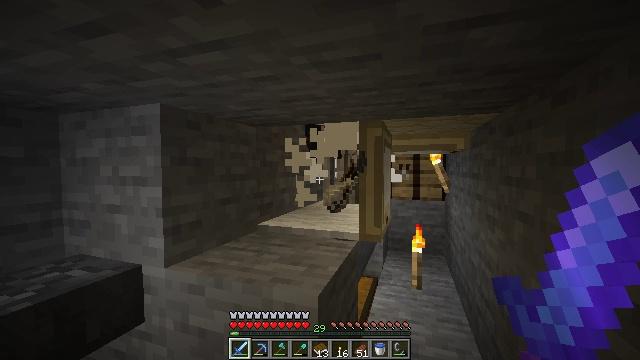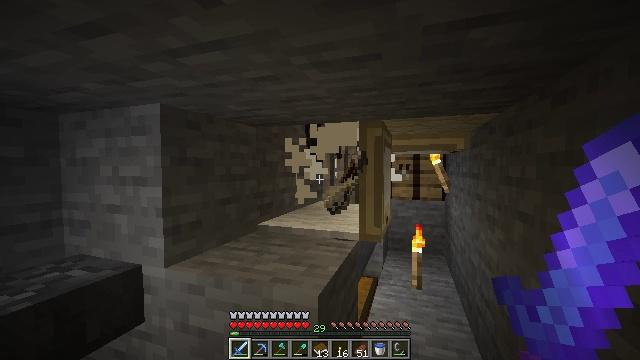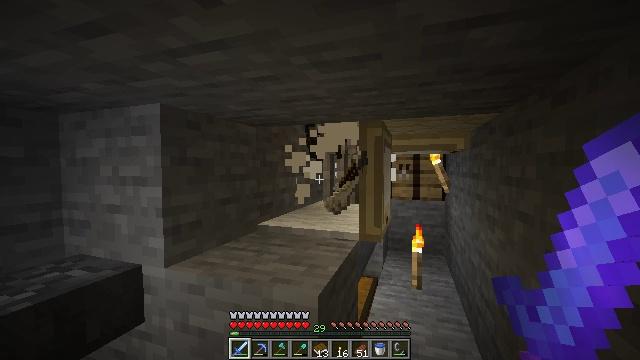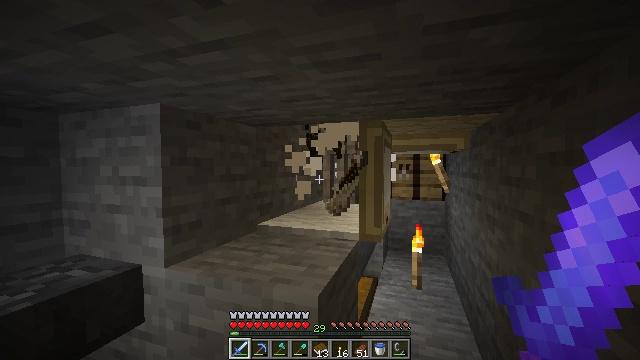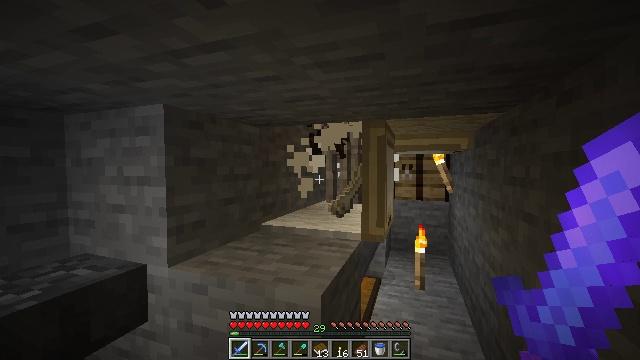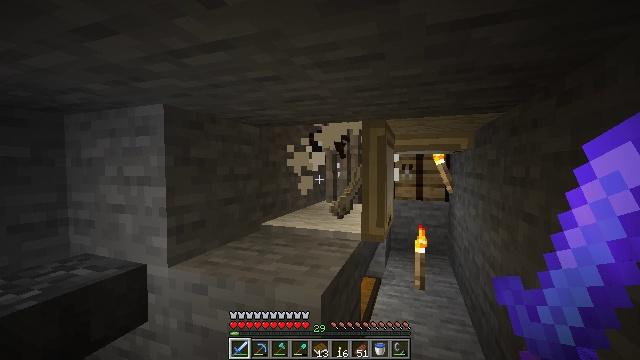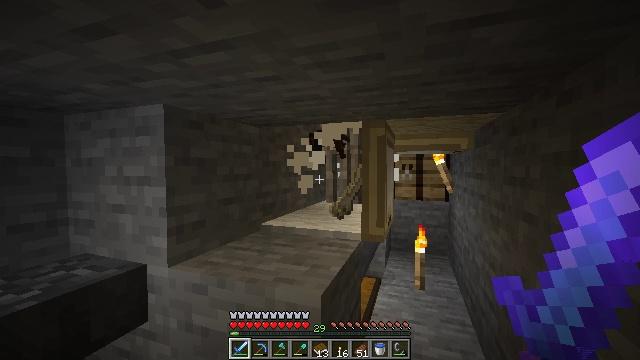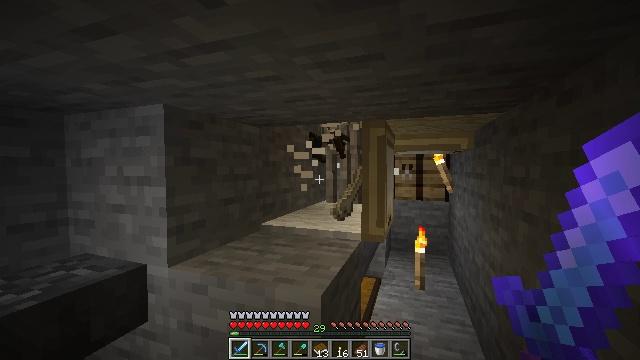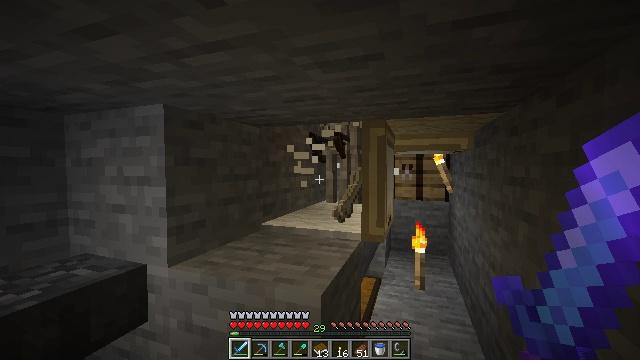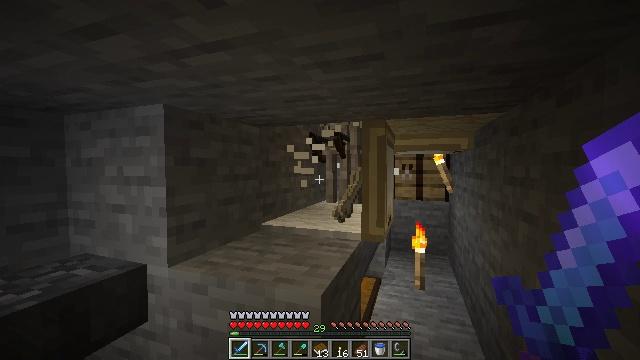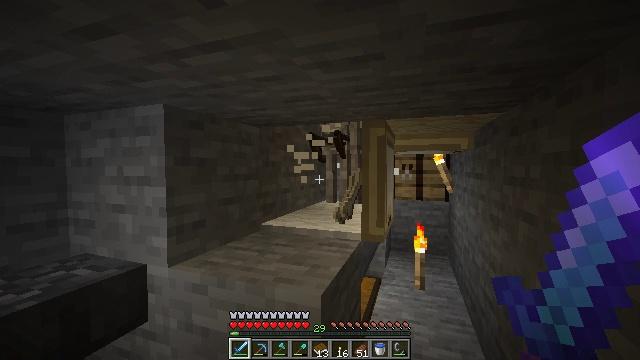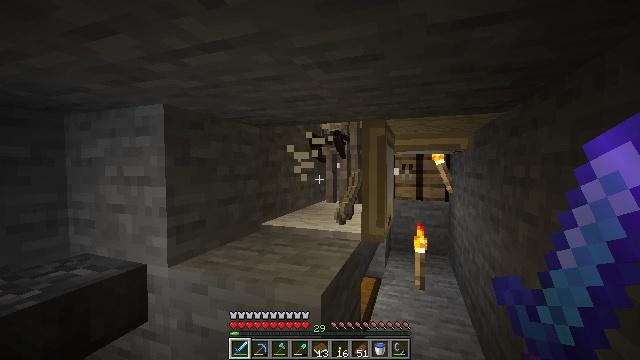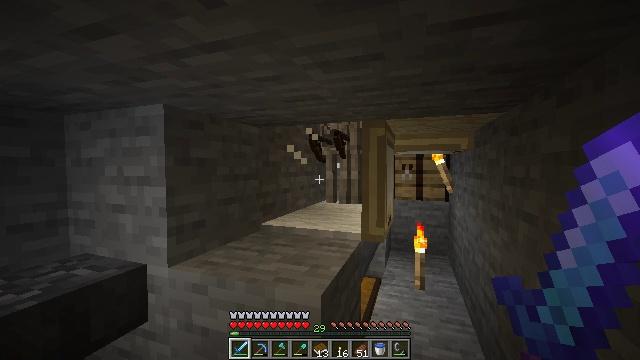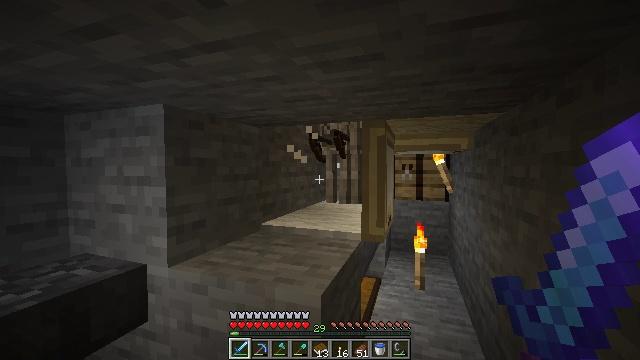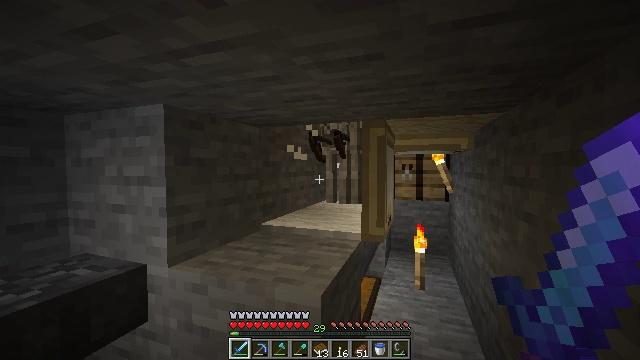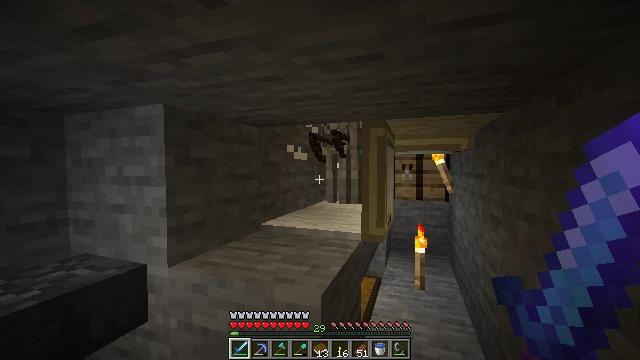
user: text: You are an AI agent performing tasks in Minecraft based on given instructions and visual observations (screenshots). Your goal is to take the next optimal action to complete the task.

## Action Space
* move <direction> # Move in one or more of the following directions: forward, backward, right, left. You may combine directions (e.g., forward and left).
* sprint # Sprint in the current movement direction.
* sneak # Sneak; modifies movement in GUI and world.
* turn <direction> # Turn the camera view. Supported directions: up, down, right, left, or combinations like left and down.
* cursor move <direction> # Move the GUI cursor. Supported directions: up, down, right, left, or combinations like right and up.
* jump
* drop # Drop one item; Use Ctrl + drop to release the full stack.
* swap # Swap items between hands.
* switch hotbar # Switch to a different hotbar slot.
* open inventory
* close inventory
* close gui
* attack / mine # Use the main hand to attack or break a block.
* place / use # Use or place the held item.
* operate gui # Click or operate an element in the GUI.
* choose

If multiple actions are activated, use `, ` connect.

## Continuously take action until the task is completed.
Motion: motion action
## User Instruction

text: Kill a skeleton.
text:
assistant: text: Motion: no_op
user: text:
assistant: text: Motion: no_op
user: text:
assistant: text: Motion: no_op
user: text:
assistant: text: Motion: no_op
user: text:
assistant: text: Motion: no_op
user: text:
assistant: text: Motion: no_op
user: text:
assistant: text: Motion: no_op
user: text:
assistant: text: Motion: no_op
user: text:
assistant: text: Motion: no_op
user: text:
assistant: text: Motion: no_op
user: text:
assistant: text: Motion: no_op
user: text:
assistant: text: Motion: no_op
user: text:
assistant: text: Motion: no_op
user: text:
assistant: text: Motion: no_op
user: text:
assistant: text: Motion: no_op
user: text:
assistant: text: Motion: no_op
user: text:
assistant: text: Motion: no_op
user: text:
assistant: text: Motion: no_op
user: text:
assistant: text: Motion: no_op
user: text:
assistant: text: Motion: no_op
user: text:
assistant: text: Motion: no_op
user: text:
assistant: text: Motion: no_op
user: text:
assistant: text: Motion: no_op
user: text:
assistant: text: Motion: no_op
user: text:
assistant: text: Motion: no_op
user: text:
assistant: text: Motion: no_op
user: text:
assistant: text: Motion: no_op
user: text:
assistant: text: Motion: no_op
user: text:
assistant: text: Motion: no_op
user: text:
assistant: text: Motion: no_op